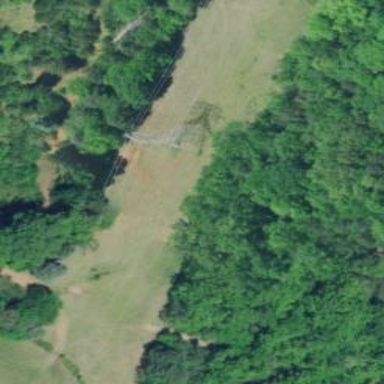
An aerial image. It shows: Lattice structure tower used for power distribution.